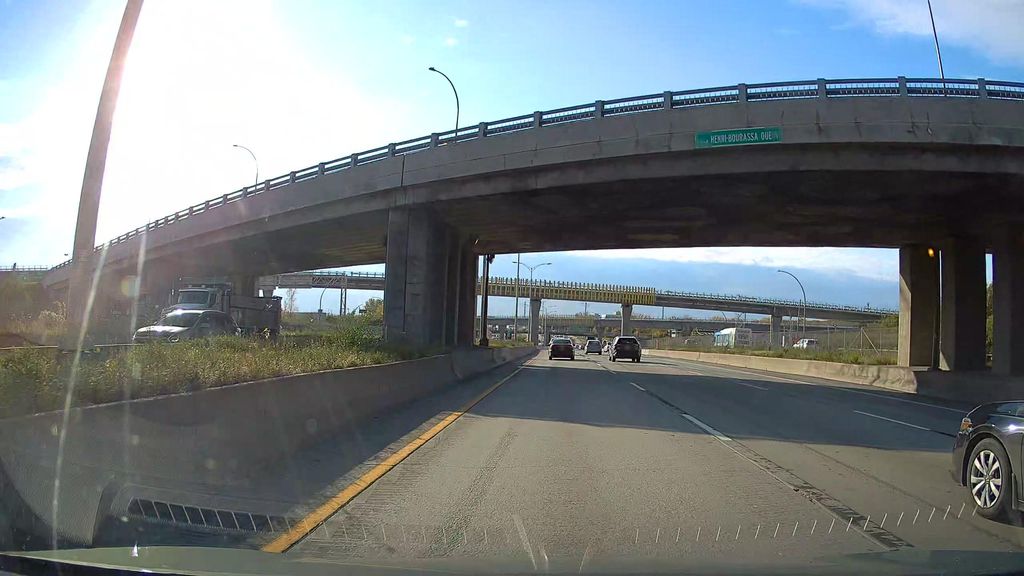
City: montreal